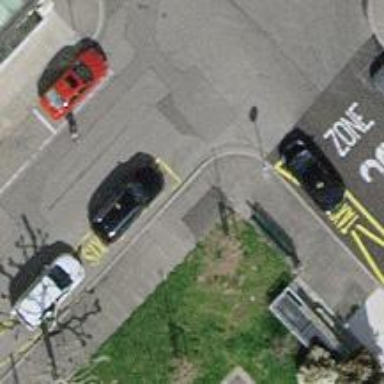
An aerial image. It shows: Taxi stand.